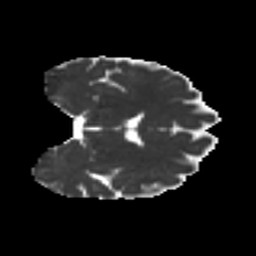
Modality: MD
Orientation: coronal
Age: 37
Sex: male
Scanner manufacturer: ge
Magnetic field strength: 3 T
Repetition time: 7.8 s
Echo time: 0.0608 s